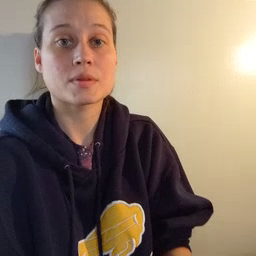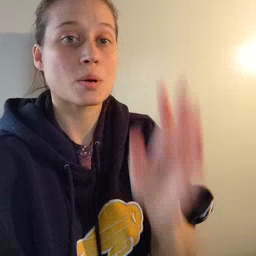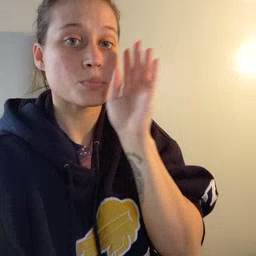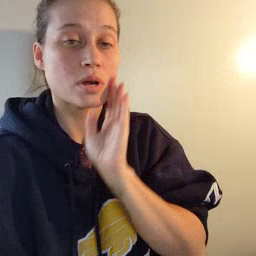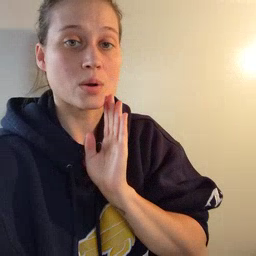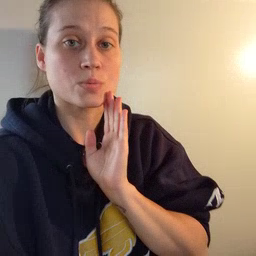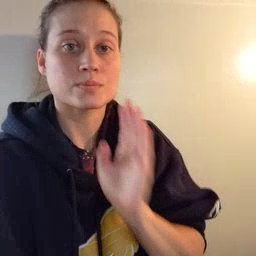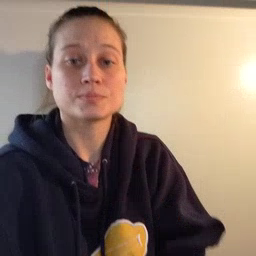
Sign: brown